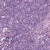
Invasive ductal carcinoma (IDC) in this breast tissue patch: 0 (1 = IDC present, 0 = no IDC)